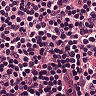
Metastatic tissue present: no